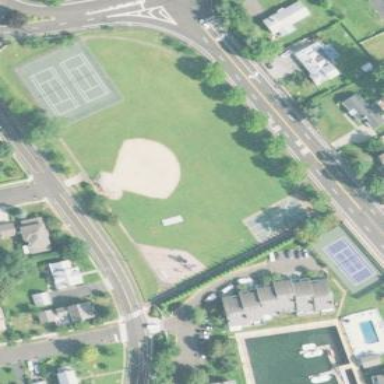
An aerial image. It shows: Baseball pitch for leisure land activities.